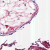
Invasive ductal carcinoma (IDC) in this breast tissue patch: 0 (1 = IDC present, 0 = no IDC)